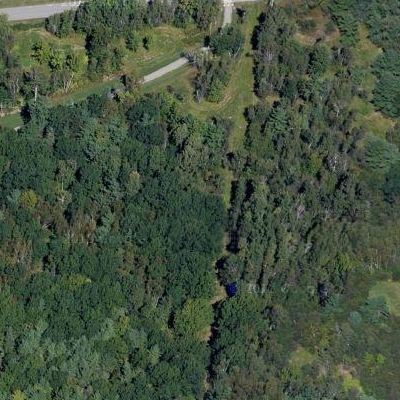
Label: Forest